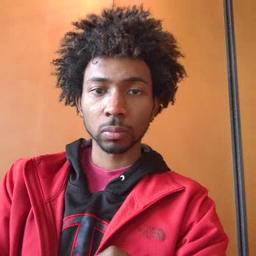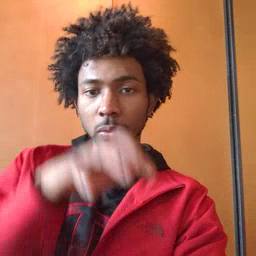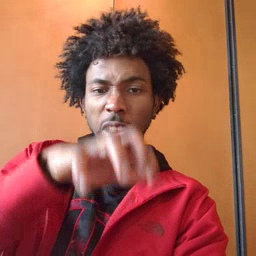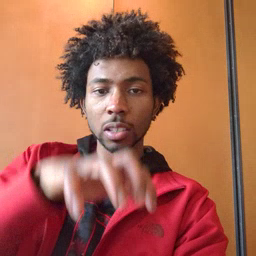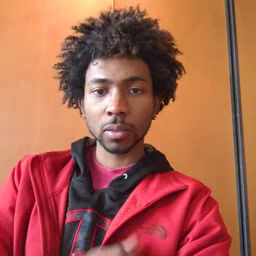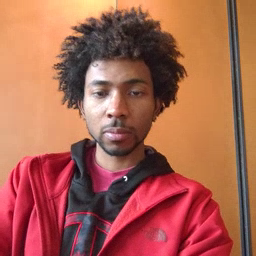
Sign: alligator